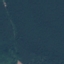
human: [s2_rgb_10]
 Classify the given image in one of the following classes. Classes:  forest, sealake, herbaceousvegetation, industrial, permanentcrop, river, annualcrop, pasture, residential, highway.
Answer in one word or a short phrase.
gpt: Forest